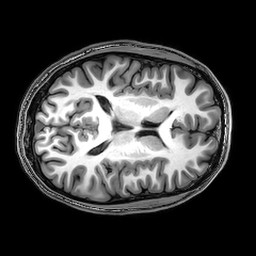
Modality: T1w
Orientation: axial
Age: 21
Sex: male
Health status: healthy
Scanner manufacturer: philips
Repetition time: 0.008184 s
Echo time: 0.00375 s